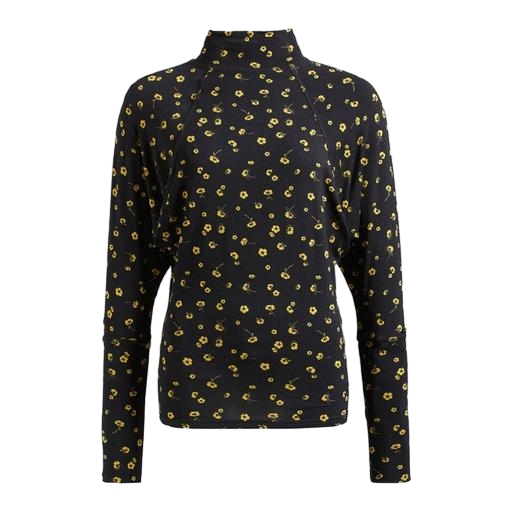
black petite printed mock-neck top only macy, black floral-print top, black flower-print tee, white background